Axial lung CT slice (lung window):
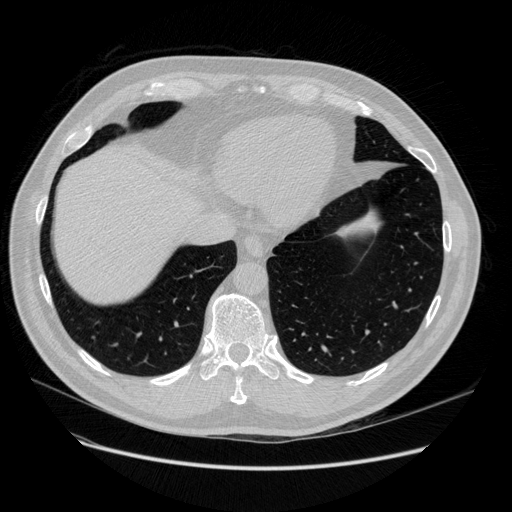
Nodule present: no